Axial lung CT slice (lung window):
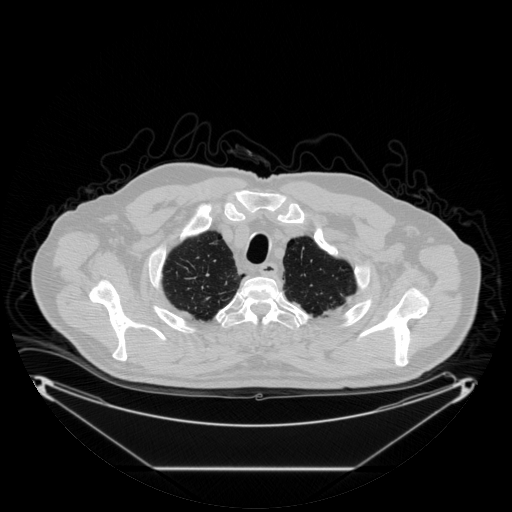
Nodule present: no